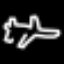
Label: airplane